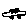
Label: car